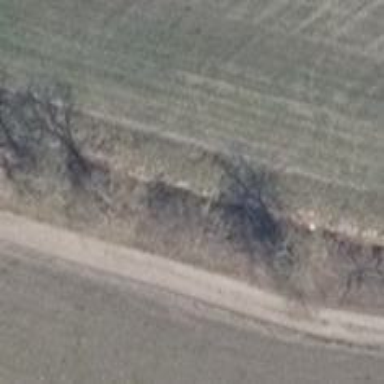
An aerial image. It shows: Row of trees in natural setting.